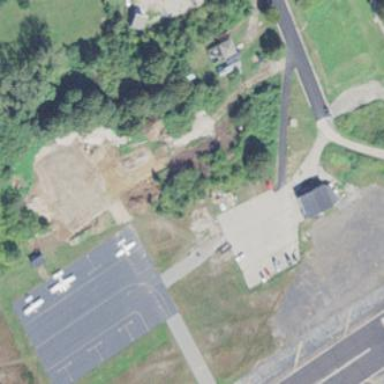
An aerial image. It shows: Apron at the airport.